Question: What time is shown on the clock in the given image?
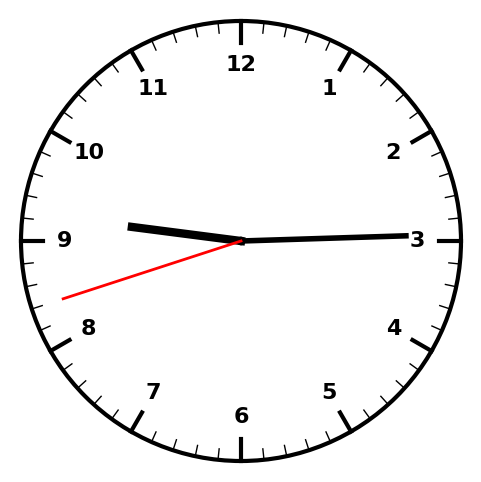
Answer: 09:14:42